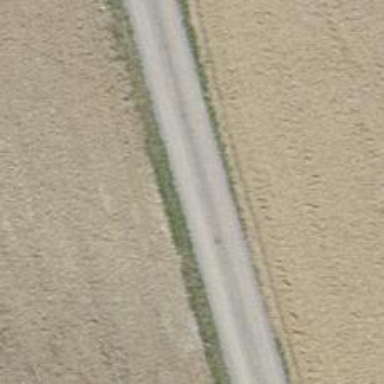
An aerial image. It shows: Gravel track with grade2 quality.